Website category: jobs
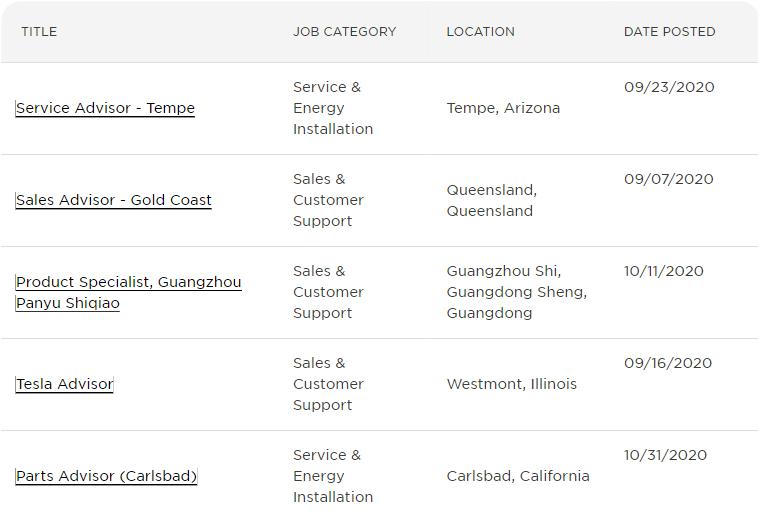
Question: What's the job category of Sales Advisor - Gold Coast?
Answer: Sales & Customer Support

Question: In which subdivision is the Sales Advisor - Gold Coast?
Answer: Sales & Customer Support

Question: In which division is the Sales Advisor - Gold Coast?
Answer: Sales & Customer Support

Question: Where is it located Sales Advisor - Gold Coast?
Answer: Sales & Customer Support

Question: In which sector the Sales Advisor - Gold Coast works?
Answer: Sales & Customer Support

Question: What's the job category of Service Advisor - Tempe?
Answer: Service & Energy Installation

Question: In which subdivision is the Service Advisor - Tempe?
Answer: Service & Energy Installation

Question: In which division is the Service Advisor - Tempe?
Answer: Service & Energy Installation

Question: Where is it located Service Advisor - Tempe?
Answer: Service & Energy Installation

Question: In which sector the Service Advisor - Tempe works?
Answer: Service & Energy Installation

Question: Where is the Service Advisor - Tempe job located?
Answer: Tempe, Arizona

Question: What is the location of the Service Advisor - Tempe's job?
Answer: Tempe, Arizona

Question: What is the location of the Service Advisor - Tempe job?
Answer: Tempe, Arizona

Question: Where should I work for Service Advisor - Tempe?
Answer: Tempe, Arizona

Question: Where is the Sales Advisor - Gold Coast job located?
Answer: Queensland, Queensland

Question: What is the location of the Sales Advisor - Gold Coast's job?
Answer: Queensland, Queensland

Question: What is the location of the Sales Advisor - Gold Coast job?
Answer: Queensland, Queensland

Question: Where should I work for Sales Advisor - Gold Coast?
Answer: Queensland, Queensland

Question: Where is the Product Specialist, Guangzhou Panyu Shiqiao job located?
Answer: Guangzhou Shi, Guangdong Sheng, Guangdong

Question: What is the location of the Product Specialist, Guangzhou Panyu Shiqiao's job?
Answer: Guangzhou Shi, Guangdong Sheng, Guangdong

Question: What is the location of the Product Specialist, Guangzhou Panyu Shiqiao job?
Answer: Guangzhou Shi, Guangdong Sheng, Guangdong

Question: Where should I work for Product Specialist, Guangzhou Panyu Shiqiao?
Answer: Guangzhou Shi, Guangdong Sheng, Guangdong

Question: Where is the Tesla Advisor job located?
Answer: Westmont, Illinois

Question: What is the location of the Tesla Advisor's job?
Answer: Westmont, Illinois

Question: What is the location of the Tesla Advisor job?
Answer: Westmont, Illinois

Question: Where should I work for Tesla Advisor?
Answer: Westmont, Illinois

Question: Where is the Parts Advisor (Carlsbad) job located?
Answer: Carlsbad, California

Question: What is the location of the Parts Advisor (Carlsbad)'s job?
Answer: Carlsbad, California

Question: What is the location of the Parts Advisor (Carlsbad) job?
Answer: Carlsbad, California

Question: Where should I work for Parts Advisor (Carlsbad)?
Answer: Carlsbad, California

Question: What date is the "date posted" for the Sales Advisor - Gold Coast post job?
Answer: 09/07/2020

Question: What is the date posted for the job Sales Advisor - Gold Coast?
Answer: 09/07/2020

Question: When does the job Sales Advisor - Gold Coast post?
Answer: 09/07/2020

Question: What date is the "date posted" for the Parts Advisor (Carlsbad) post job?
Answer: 10/31/2020

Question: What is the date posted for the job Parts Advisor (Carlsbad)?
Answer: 10/31/2020

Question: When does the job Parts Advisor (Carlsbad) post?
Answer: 10/31/2020

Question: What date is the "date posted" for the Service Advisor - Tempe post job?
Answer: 09/23/2020

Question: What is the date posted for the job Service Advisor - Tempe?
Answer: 09/23/2020

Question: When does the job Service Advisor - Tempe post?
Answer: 09/23/2020

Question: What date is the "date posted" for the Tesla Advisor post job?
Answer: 09/16/2020

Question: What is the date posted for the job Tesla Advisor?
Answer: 09/16/2020

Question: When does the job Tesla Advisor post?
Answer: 09/16/2020

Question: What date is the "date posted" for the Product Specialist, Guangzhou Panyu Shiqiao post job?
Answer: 10/11/2020

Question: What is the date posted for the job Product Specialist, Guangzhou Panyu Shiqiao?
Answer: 10/11/2020

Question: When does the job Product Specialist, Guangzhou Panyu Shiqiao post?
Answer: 10/11/2020

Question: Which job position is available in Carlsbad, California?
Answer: Parts Advisor (Carlsbad)

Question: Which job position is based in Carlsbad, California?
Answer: Parts Advisor (Carlsbad)

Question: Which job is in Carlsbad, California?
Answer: Parts Advisor (Carlsbad)

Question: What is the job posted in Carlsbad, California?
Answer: Parts Advisor (Carlsbad)

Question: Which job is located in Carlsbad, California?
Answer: Parts Advisor (Carlsbad)

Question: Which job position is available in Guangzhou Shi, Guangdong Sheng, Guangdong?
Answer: Product Specialist, Guangzhou Panyu Shiqiao

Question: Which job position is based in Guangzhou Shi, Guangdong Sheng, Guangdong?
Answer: Product Specialist, Guangzhou Panyu Shiqiao

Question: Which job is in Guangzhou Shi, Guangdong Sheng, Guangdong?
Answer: Product Specialist, Guangzhou Panyu Shiqiao

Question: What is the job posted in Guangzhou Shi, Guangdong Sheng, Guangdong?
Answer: Product Specialist, Guangzhou Panyu Shiqiao

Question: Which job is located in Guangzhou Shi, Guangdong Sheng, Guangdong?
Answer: Product Specialist, Guangzhou Panyu Shiqiao

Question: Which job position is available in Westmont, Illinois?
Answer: Tesla Advisor

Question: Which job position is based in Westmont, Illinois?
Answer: Tesla Advisor

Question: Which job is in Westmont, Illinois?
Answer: Tesla Advisor

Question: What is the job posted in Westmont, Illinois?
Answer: Tesla Advisor

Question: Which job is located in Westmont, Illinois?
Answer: Tesla Advisor

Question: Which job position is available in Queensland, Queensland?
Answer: Sales Advisor - Gold Coast

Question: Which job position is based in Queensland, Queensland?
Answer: Sales Advisor - Gold Coast

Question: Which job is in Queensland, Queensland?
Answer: Sales Advisor - Gold Coast

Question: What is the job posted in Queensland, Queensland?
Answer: Sales Advisor - Gold Coast